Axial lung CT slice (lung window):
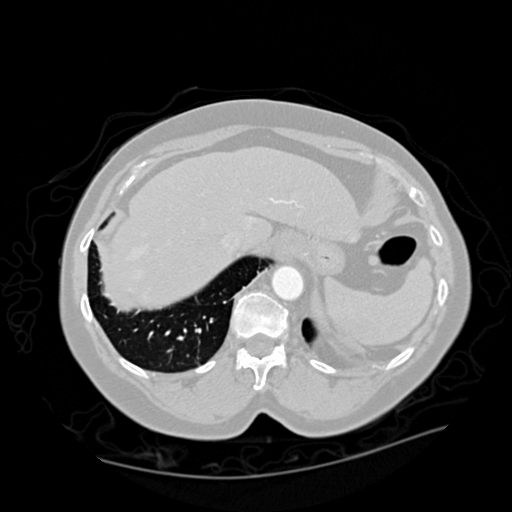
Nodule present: no